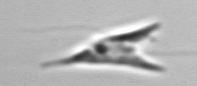
Label: Chrysochromulina_lanceolata